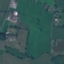
Land use / land cover: Pasture